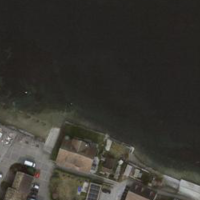
EUNIS habitat code: 14
Species observed at this site:
Tachybaptus ruficollis
Chroicocephalus ridibundus
Phalacrocorax carbo
Podiceps cristatus
Cygnus olor